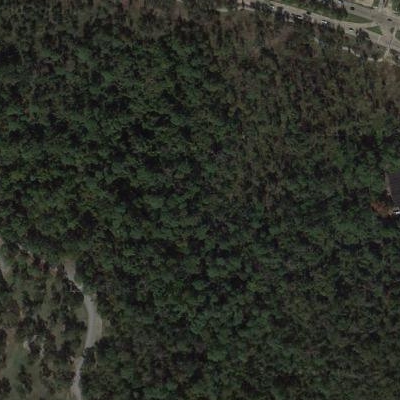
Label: Forest